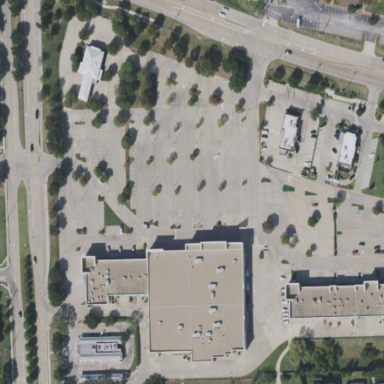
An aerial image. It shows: Retail area.